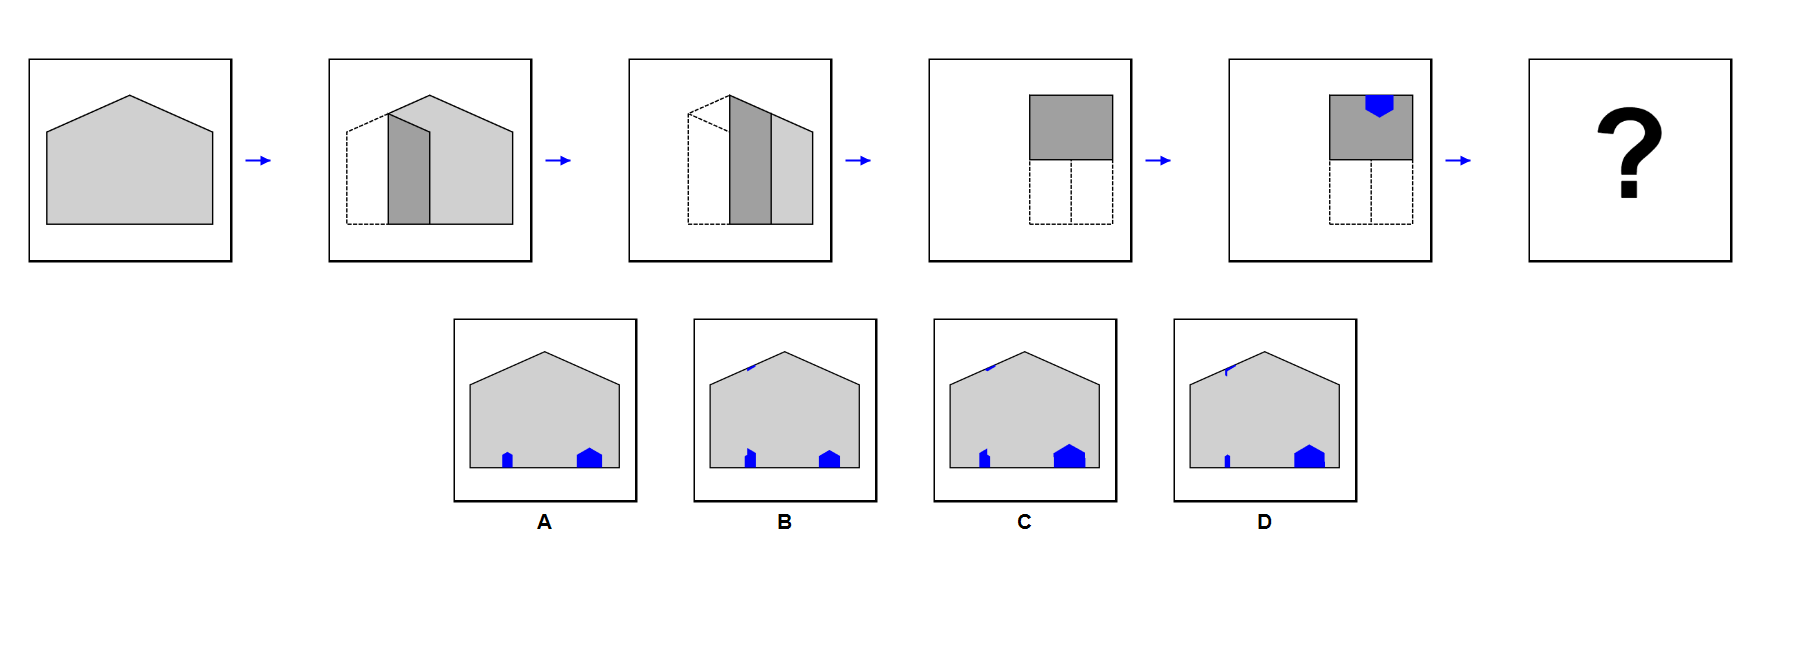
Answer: A